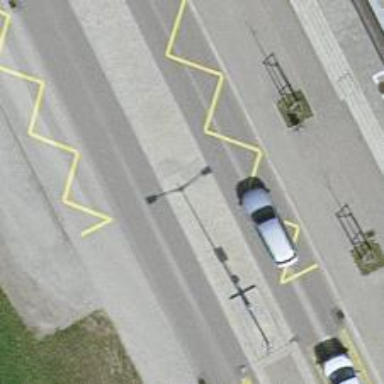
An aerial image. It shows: Bus stop equipped with public transport stop position.